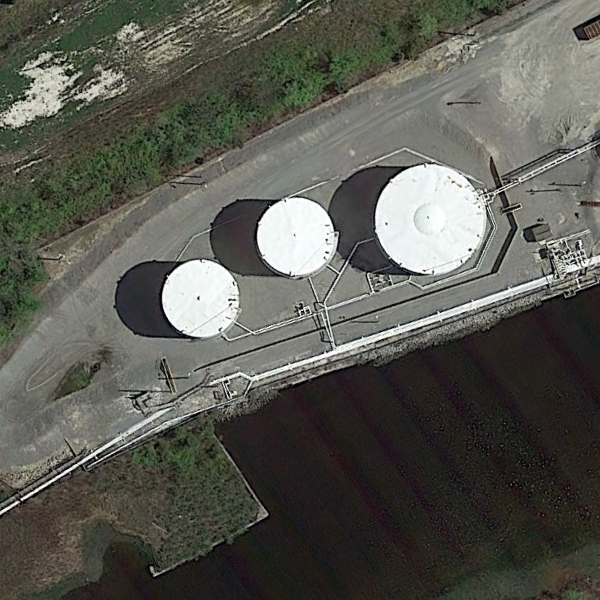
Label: StorageTanks